Question: I have the hex representation and I'm trying to convert this to the type of hex. For example if you execute:
'''
echo "\xFF\xAA";
echo '<br>';
$first = "FF";
$second = "AA";
echo "\x$first\x$second";
die();
'''
The result you get is:

So the first line is weird symbols. This indicates to me this is actually of type hex. Where the second result although is valid representations of hex, they are in fact not actually hex.
So my question is how can I make the actual result hex? I want to be able to use a variable as the representation but actually convert it to hex. (I want line two to show up as symbols)
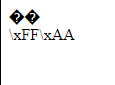
Answer: > -- Decodes a hexadecimally encoded binary string
'''
<?php
$hex = hex2bin("6578616d706c65206865782064617461");
echo $hex;
?>
'''
Output:
> example hex data
Source: <URL>
So just use
'''
echo hex2bin("$first$second");
'''